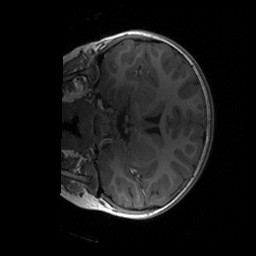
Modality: T1w
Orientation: coronal
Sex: female
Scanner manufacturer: siemens
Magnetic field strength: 3 T
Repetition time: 1.9 s
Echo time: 0.00243 s